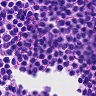
Metastatic tissue present: no